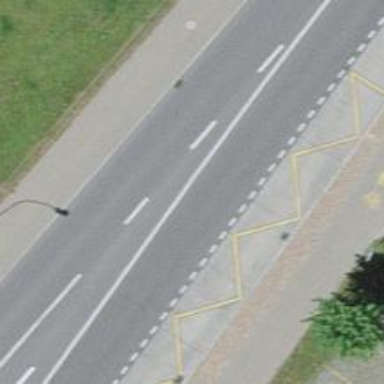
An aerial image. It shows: Primary highway.